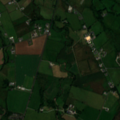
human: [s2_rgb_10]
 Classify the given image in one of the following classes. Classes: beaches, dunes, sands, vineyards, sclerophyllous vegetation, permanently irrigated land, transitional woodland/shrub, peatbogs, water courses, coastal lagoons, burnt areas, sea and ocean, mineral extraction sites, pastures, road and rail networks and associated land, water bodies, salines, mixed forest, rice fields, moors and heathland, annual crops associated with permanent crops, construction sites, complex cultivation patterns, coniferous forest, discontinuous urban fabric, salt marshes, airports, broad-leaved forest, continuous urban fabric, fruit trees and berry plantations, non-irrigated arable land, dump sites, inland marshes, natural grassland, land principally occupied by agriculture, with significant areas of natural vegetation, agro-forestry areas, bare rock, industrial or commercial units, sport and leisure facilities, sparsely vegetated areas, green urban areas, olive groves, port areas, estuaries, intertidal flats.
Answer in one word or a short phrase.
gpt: pastures, land principally occupied by agriculture, with significant areas of natural vegetation, coniferous forest